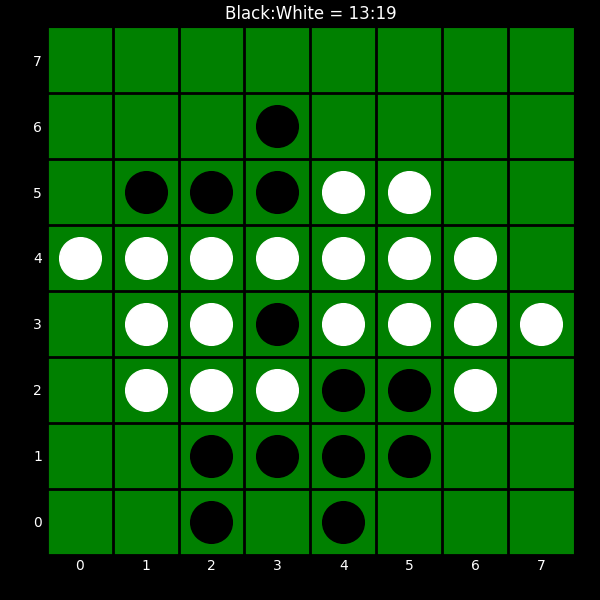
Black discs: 13
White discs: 19